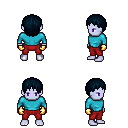
a pixel art fantasy rpg character, male body template, dark elf, purple skin, teal long-sleeve shirt, red pants, raven plain hairstyle, gold gloves, four views (front, back, left, right), 2x2 character sprite sheet, small pixel art, hard edges, no anti-aliasing